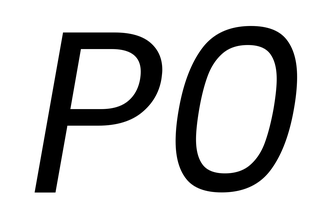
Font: Poppins-Italic